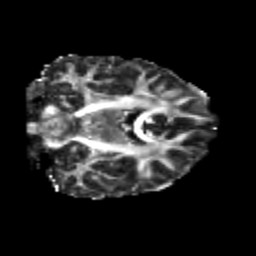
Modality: FA
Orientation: coronal
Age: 29
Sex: male
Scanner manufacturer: siemens
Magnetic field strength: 3 T
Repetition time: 3.5 s
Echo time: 0.113 s